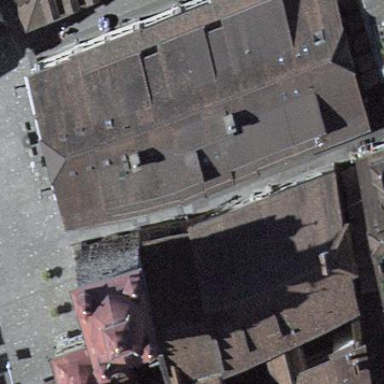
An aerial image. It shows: Retail building with half-hipped roof made of dark gray roof tiles.